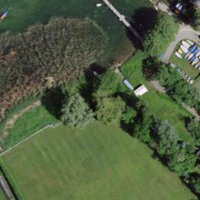
EUNIS habitat code: 25
Species observed at this site:
Chroicocephalus ridibundus
Phalacrocorax carbo
Podiceps cristatus
Larus michahellis
Cygnus olor
Fulica atra
Anas platyrhynchos
Mergus merganser
Aythya fuligula
Bucephala clangula
Passer domesticus
Motacilla alba